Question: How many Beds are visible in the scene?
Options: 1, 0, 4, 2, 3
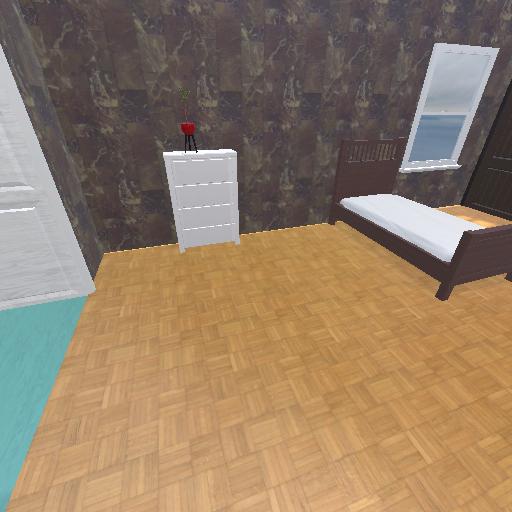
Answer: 1